Current action and preconditions to check: trajectory_clear

Your task: For each precondition in the list above, predict whether it will hold at this action.

Consider the current scene as observed from the mobile robot's camera, and analyze the predicted future states of all dynamic agents (e.g., people, animals, vehicles, or any moving entities) within the NEXT SECOND.

IMPORTANT: Only answer "very likely" if you are absolutely certain—based on strong, clear evidence—that a dynamic agent will violate the precondition in the predicted future state. Do NOT answer "very likely" for unlikely, ambiguous, or low-probability risks.

Ask yourself for each precondition: Is there a high probability, with clear and convincing evidence, that the predicted future states of any dynamic agent will interfere with the predicted future state of the currently executing action within the NEXT SECOND, causing that precondition to fail?

Assess the risk level based on these predictions. Use "likely" or "very likely" if motions create a clear risk of interference.

Use "neutral" or "improbable" if agents are nearby but their predicted paths are clearly diverging or non-conflicting.

Failure Risk Categories: "very improbable", "improbable", "neutral", "likely", "very likely"

Answer Format: Output ONLY the probability_of_failure value from these categories: "very improbable", "improbable", "neutral", "likely", "very likely"

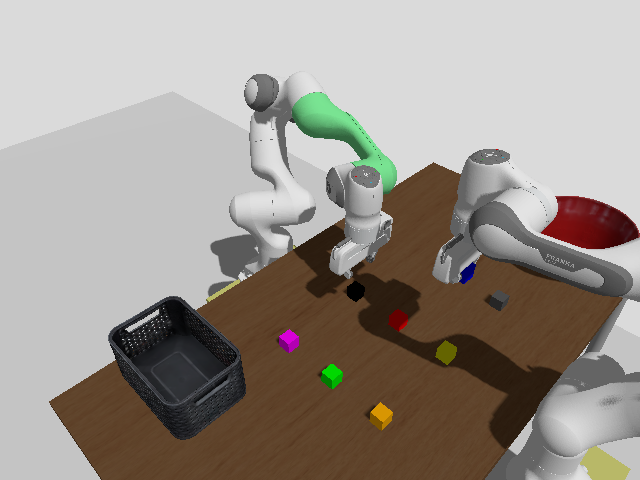

Answer: very improbable